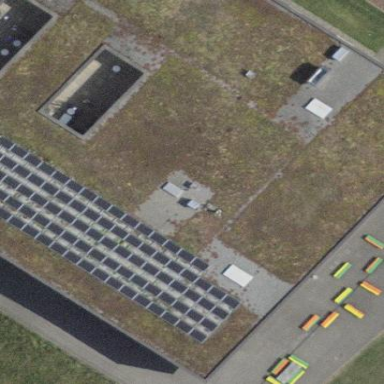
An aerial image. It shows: Solar power generator utilizing photovoltaic technology with solar photovoltaic panels.